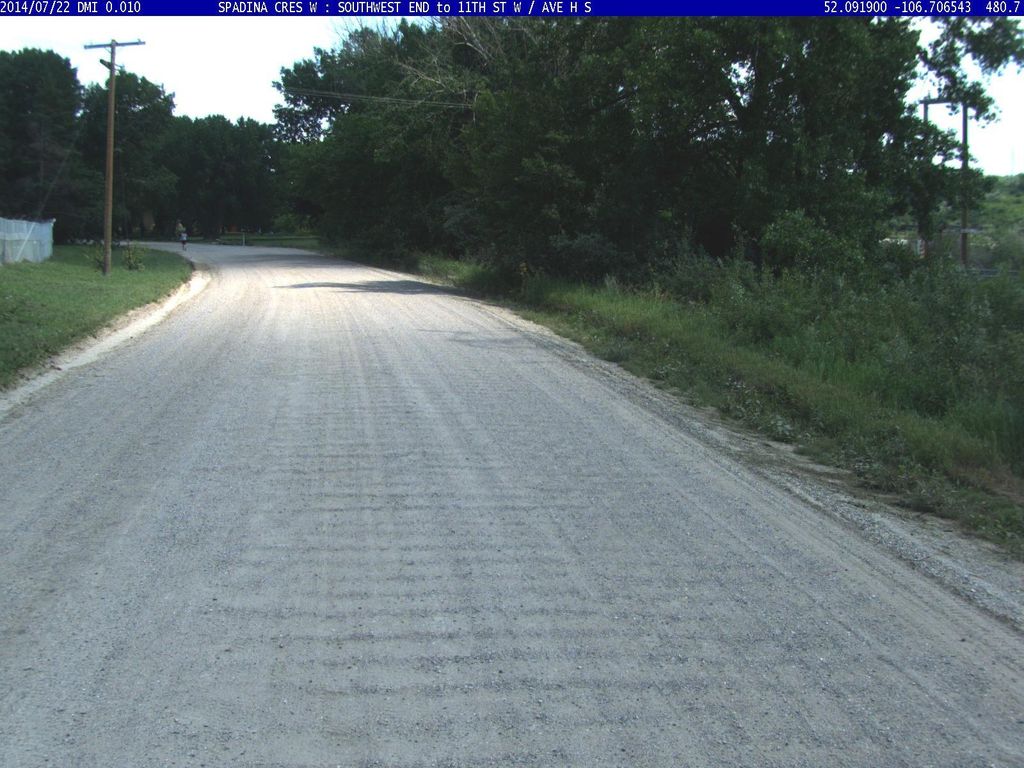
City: saskatoon